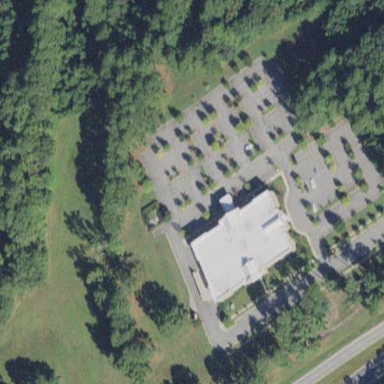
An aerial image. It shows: Healthcare clinic is depicted in the image.